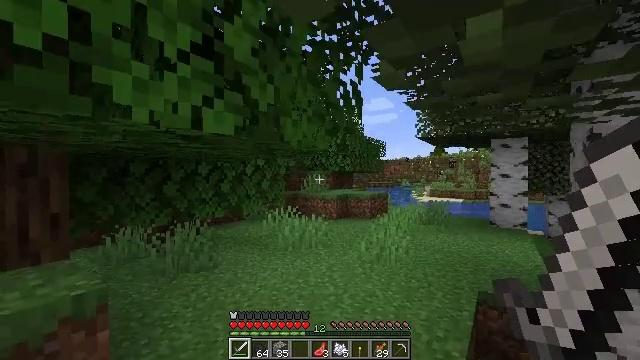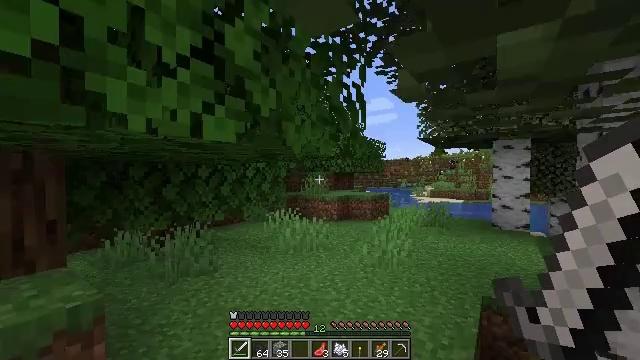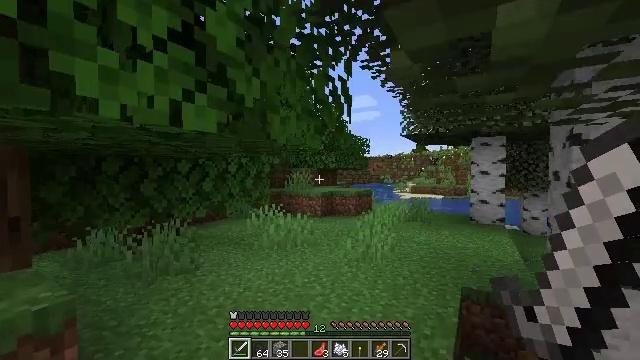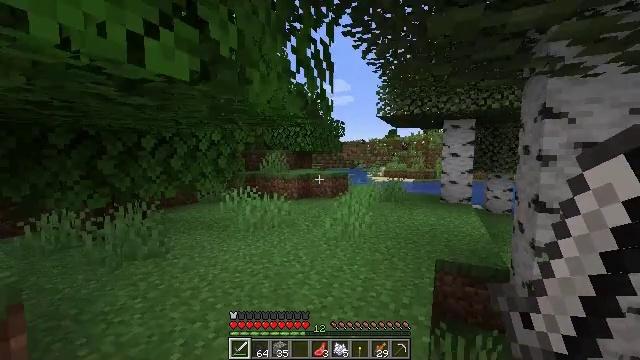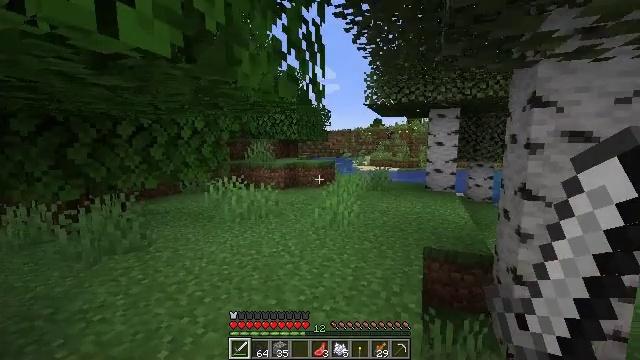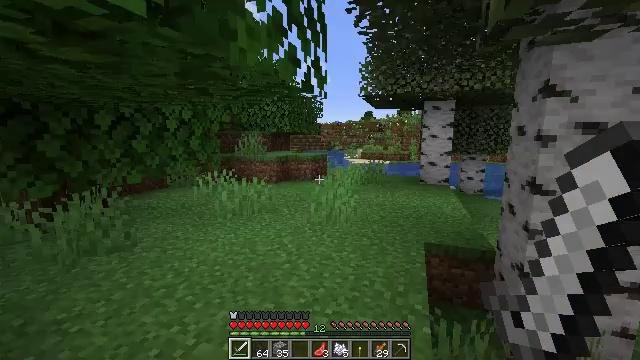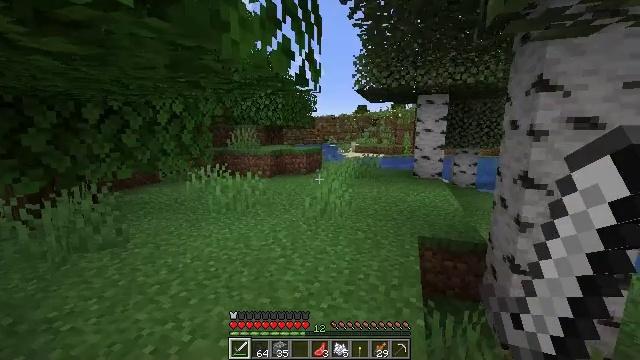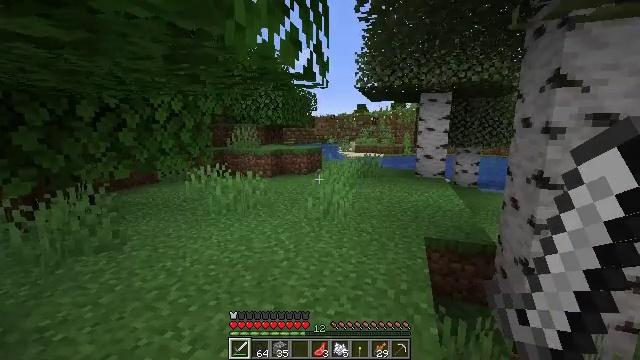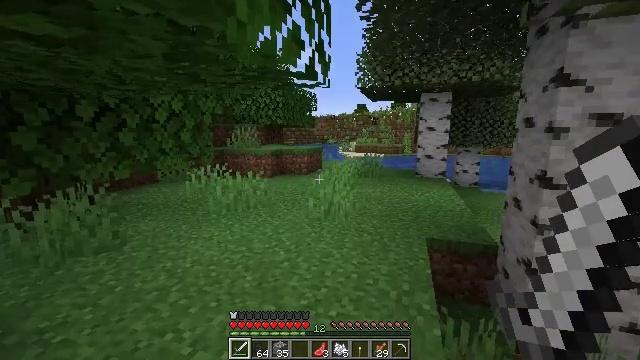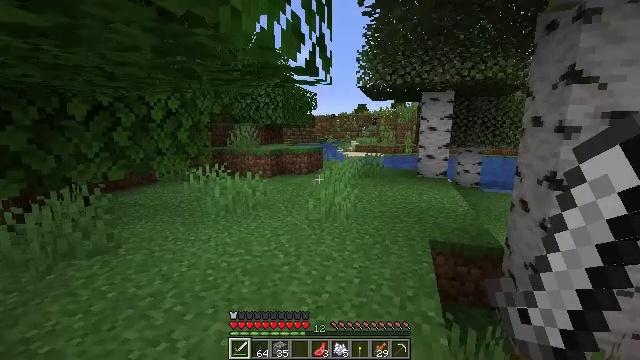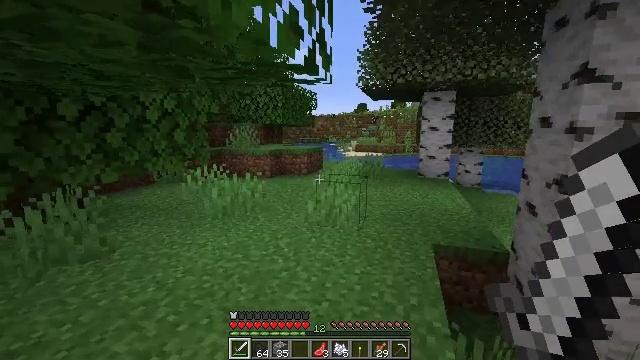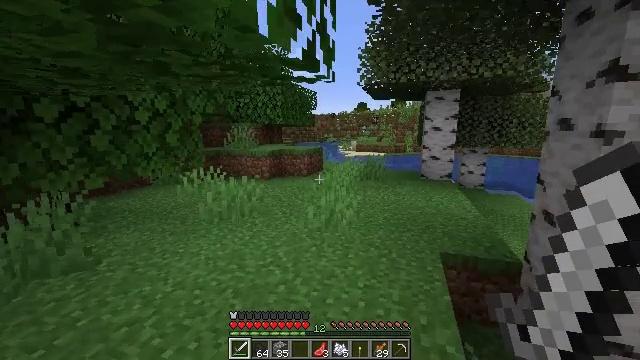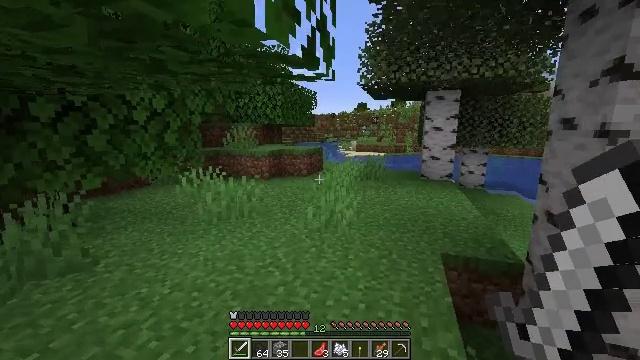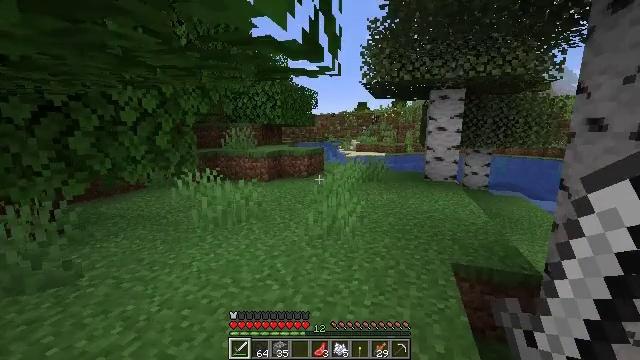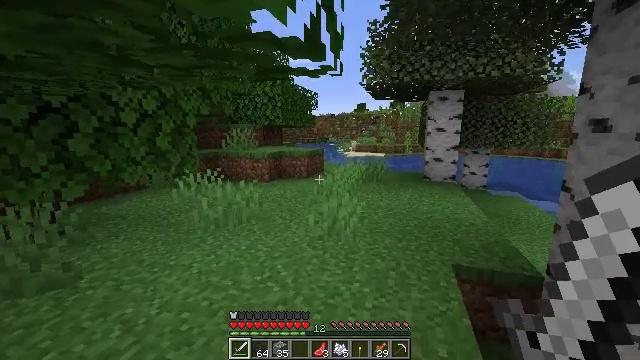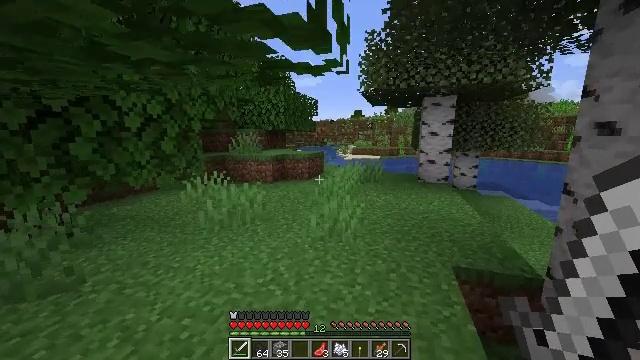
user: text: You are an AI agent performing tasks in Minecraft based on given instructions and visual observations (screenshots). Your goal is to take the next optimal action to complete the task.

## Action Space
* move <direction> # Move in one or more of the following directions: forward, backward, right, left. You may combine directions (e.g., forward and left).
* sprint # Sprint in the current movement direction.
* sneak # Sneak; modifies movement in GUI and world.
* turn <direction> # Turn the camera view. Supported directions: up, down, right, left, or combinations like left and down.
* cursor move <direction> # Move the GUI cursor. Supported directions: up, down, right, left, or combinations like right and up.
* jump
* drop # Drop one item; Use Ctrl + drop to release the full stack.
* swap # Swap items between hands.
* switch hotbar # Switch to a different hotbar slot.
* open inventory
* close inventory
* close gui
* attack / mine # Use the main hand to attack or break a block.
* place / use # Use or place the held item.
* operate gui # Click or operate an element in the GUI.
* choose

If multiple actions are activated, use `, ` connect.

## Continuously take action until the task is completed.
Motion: motion action
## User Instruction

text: Smelt a cooked salmon using the furnace.
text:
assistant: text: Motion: move forward and move left, jump
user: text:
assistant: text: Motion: move forward and move left, turn right, jump
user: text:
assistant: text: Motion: move forward and move left, turn right and down, jump
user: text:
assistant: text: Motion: move forward and move left, turn right and down
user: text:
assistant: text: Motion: move forward, turn right and down
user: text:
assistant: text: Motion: turn right and down
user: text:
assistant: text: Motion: no_op
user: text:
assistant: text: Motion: no_op
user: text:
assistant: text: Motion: move forward
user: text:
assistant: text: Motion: move forward
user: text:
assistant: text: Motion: move forward
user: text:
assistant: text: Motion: no_op
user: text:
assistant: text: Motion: move forward
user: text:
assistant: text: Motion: move forward
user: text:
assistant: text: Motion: move forward
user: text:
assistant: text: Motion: move forward
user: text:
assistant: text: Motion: move forward
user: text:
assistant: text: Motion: move forward
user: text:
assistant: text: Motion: move forward
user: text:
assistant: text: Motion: move forward
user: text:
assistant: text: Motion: move forward
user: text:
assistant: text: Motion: move forward
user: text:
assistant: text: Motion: move forward, turn right and up
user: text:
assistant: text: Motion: move forward, turn right and up
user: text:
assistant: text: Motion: move forward, turn left
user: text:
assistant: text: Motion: move forward
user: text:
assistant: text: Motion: move forward
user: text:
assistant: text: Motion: move forward
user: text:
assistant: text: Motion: move forward
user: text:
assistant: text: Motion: move forward